Field crop: tomato
Growth stage: 1
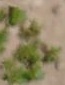
Species: portulaca